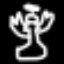
Label: angel